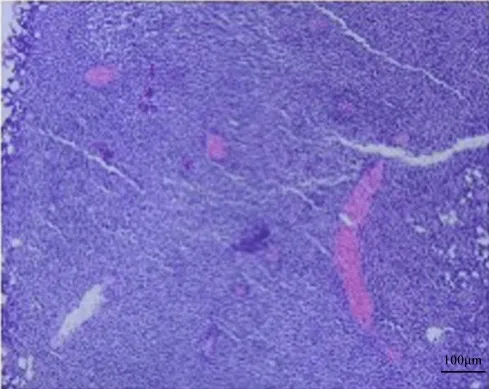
Representative histological and immunohistochemical figures of the bladder tumor. (A) Histological examination (HE x100) revealed the presence of dense lymphocytic infiltration and some lymphoid follicles. Small to medium-sized centrocyte-like lymphocytes form diffuse infiltrates within the bladder lymphoid epithelial lesion (scale bar:100mum).
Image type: pathology (immunostaining)